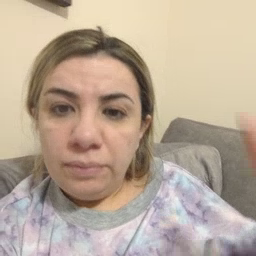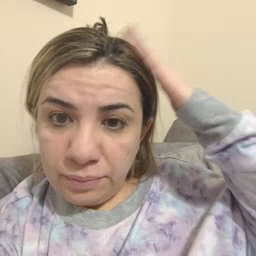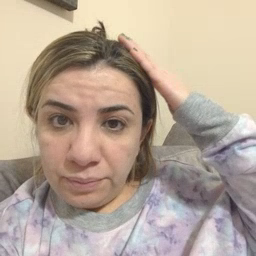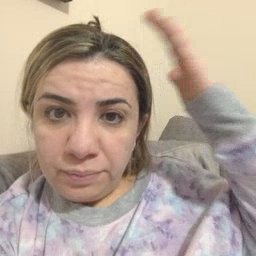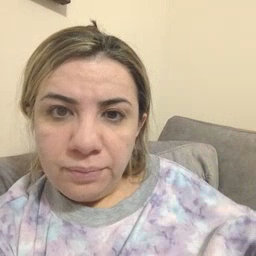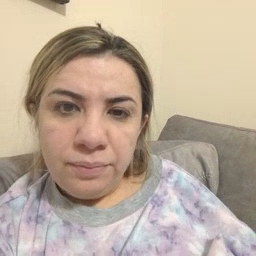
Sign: hat